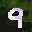
Label: 9